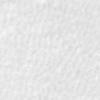
Label: no_change